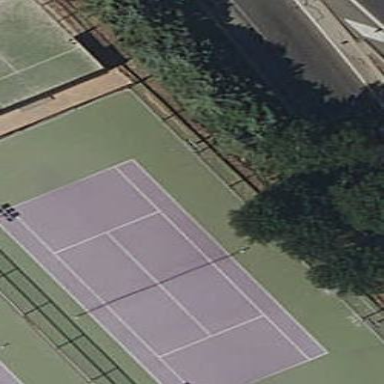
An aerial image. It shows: Tennis court on pitch designated for leisure land.